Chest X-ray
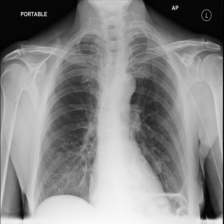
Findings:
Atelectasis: negative
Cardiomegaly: negative
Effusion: negative
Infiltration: negative
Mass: negative
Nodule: negative
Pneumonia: negative
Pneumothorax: negative
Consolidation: negative
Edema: negative
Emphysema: negative
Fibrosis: negative
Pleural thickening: negative
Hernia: negative